Field crop: maize
Growth stage: 2
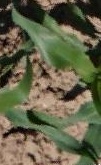
Species: maize